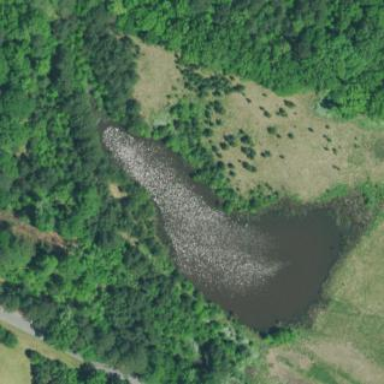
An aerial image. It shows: Pond with natural water.